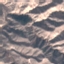
Label: HerbaceousVegetation